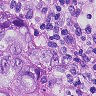
Metastatic tissue present: yes